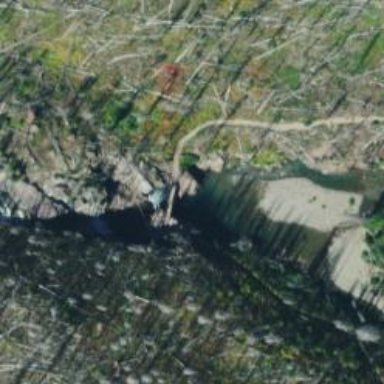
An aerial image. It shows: Hiking path on bridge.